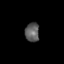
Tissue: skin
Cell type: Epithelial cells
Senescence score: 0.2232
Nuclear area (px): 266
Mean DAPI intensity: 92.041